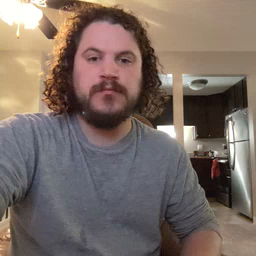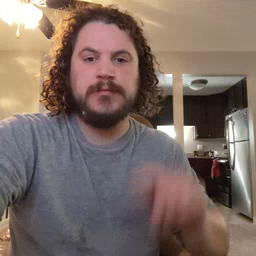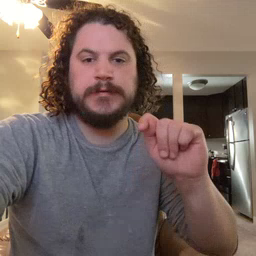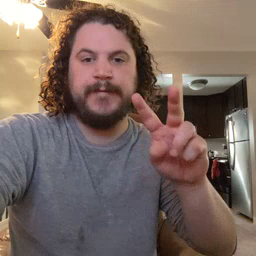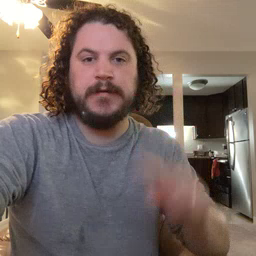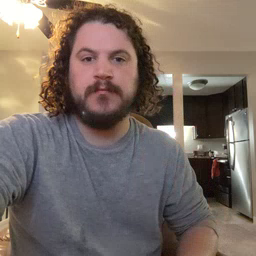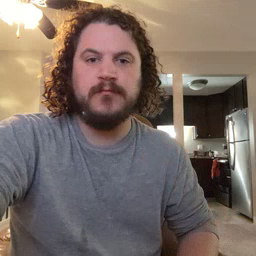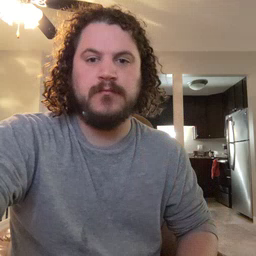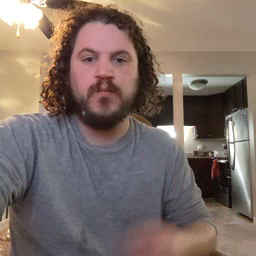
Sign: TV